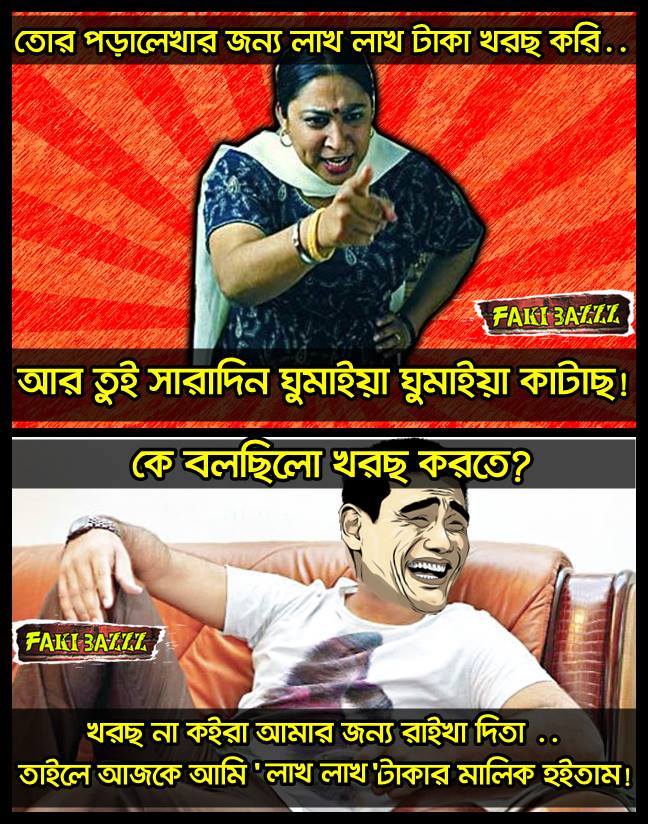
Caption: তোর পড়ালেখার জন্য লাখ লাখ টাকা খরছ করি...আর তুই সারাদিন ঘুমাইয়া ঘুমাইয়া কাটাছ! খরচ বা কইরা আমার জন্য রাইখা দিতা..তাইলে আজকে আমি 'লাখ লাখ' টাকার মালিক হইতাম!
Label: non-hate